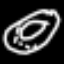
Label: donut